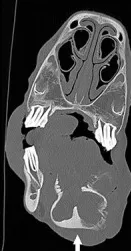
Transverse CT image of the oral mass involving the right mandible (D; arrow).
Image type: radiology (ct)